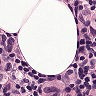
Metastatic tissue present: yes